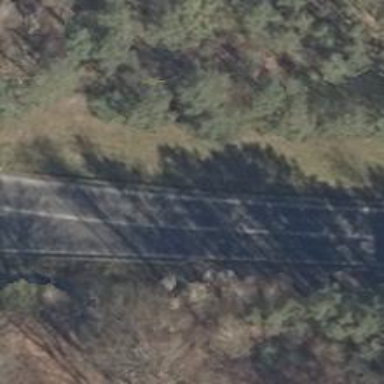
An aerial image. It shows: Asphalt motorway with primary highway classification.